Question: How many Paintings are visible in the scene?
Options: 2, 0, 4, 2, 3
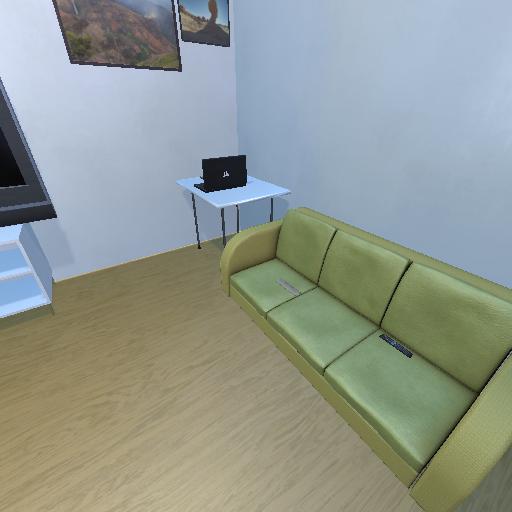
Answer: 2